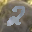
Label: 2